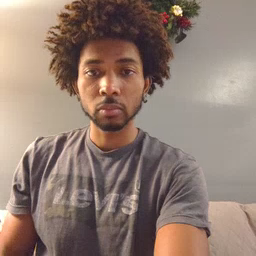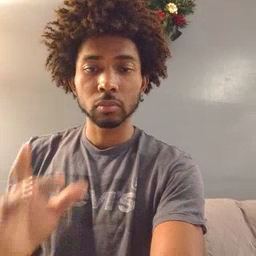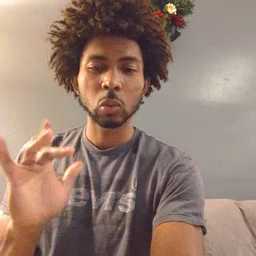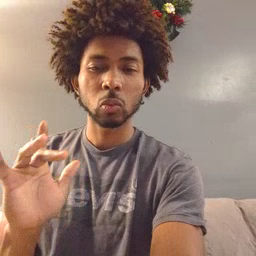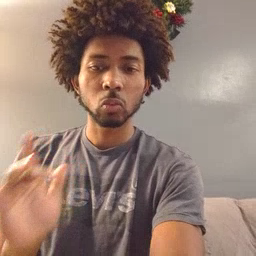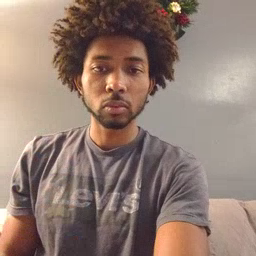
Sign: yucky